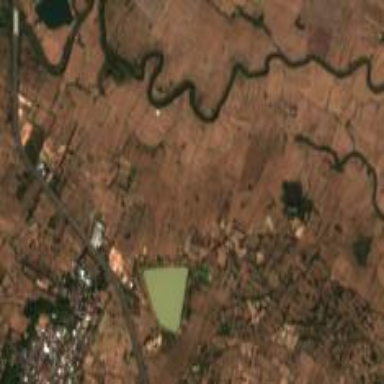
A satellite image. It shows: Farmland with rice crops producing rice.